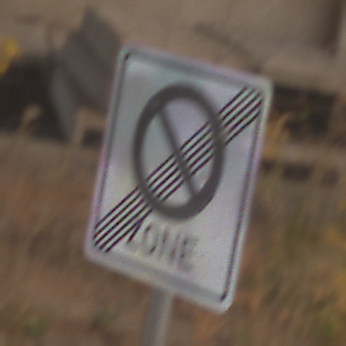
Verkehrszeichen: EndeEingeschraenktesHalteverbotZone
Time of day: SunriseSunset
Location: Roofed (Suburban)
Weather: Clear
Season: NotSpecified
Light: Natural